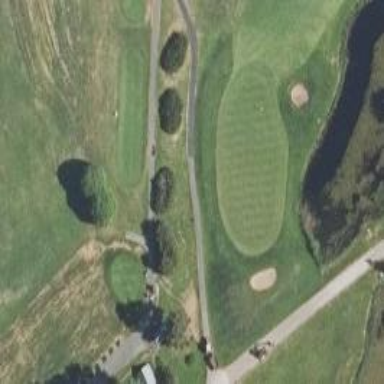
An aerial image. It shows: Path for golf carts.